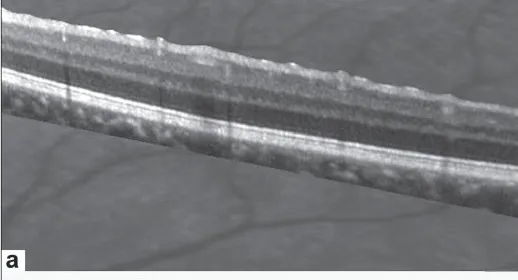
Scanning laser ophthalmoscope and optical coherence tomography images of the fundus OS showing. Internal limiting membrane folds at the macula.
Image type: ophthalmic_imaging (oct)